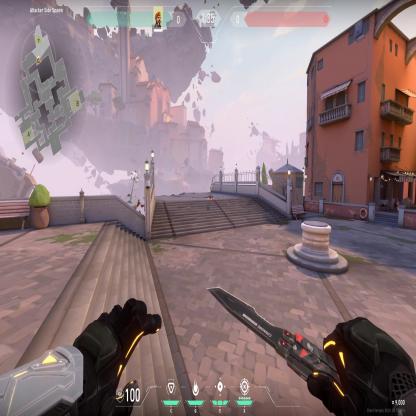
Label: dropped spike